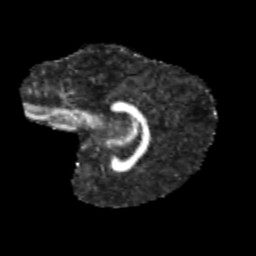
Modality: FA
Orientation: sagittal
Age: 10
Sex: female
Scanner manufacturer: siemens
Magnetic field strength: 3 T
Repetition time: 3.8 s
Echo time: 0.07 s